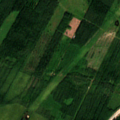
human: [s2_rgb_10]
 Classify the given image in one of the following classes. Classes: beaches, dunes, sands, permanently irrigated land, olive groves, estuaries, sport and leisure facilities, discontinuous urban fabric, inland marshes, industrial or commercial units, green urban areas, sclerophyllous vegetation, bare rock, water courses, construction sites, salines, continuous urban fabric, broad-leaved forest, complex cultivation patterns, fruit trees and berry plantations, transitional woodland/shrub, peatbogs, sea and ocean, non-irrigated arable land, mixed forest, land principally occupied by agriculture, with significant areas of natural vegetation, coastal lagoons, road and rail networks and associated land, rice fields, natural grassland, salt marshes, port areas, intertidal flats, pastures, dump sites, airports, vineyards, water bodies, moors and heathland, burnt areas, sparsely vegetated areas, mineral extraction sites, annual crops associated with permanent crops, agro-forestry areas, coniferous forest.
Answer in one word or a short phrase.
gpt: coniferous forest, mixed forest, transitional woodland/shrub